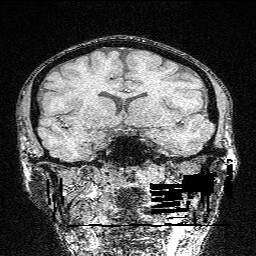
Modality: FLASH
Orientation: sagittal
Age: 23
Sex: male